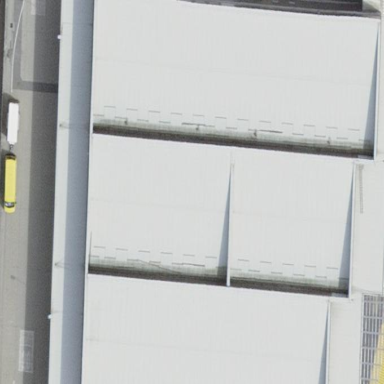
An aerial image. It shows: View of roof of building.